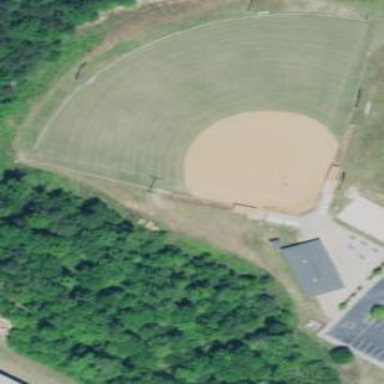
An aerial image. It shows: Baseball pitch for leisure land activities.